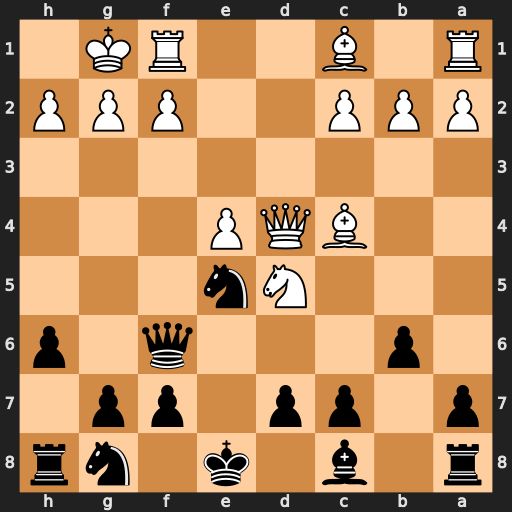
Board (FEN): r1b1k1nr/p1pp1pp1/1p3q1p/3Nn3/2BQP3/8/PPP2PPP/R1B2RK1
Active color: b
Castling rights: kq
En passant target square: -
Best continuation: Nf3+ gxf3 Qxd4